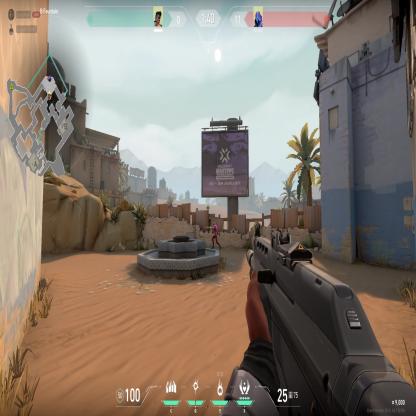
Label: enemy